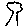
Label: tree